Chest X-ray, PA view. Patient: 73 years old, sex F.
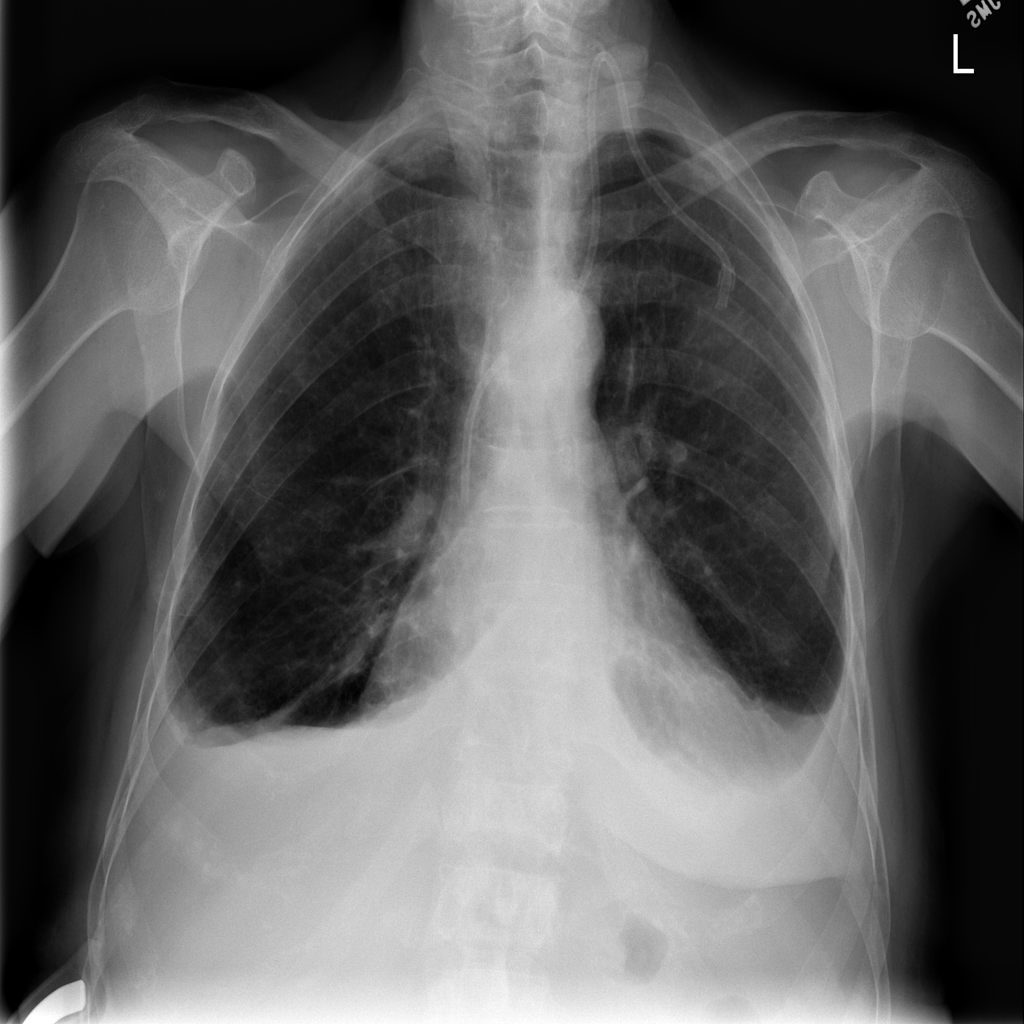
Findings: No Finding